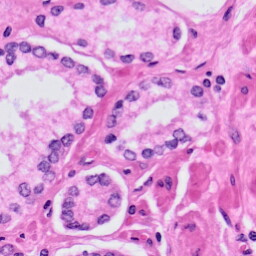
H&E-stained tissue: Prostate